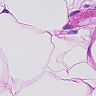
Metastatic tissue present: no